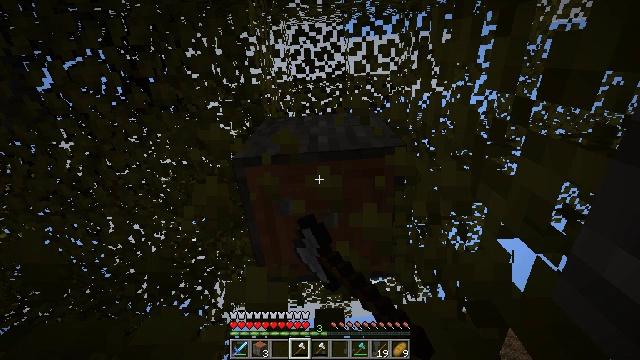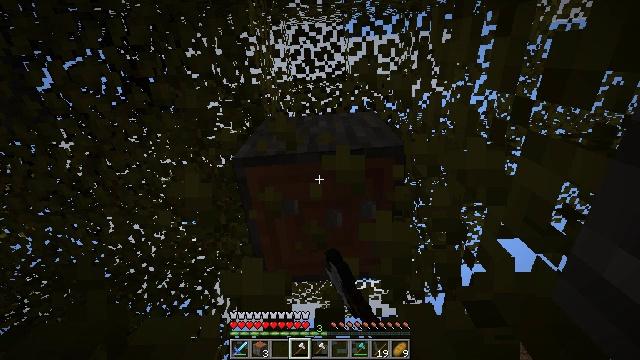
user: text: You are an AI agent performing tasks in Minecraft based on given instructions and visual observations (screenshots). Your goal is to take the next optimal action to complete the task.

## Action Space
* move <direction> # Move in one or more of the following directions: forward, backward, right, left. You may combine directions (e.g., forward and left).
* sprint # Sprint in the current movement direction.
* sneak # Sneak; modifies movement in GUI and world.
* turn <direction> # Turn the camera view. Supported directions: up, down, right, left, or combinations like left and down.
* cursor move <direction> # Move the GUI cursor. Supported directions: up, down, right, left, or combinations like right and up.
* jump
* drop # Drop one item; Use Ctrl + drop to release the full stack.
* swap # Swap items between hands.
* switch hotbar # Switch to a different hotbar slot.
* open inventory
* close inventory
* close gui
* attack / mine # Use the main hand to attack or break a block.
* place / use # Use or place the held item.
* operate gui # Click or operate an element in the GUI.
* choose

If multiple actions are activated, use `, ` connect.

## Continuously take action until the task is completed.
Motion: motion action
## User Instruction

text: Remove acacia leaves from the branches.
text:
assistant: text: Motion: attack / mine
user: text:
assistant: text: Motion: attack / mine